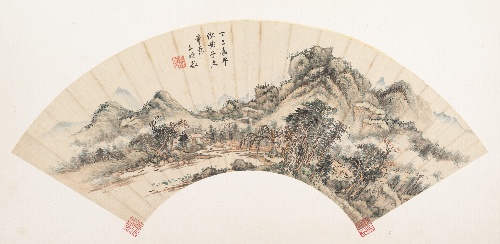
Title: 清   王時敏  倣黃子久筆意山水	扇頁|Landscape after Huang Gongwang
Artist: Wang Shimin
Artist bio: Chinese, 1592–1680
Date: dated 1677
Object type: Folding fan mounted as an album leaf
Classification: Paintings
Medium: Folding fan mounted as an album leaf; ink and color on white paper
Culture: China
Period: Qing dynasty (1644–1911)
Dimensions: 6 3/16 x 19 1/2 in. (15.7 x 49.5 cm)
Department: Asian Art
Credit line: Bequest of John M. Crawford Jr., 1988
Accession year: 1989
Repository: Metropolitan Museum of Art, New York, NY
Tags: Mountains|Landscapes